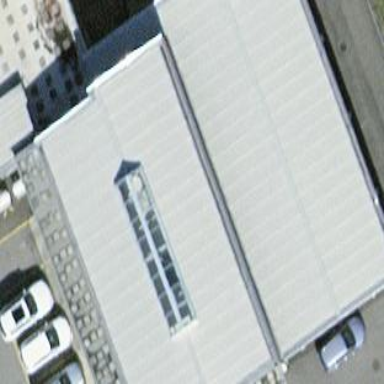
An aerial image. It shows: View of roof of building.